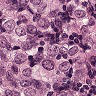
Metastatic tissue present: yes